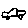
Label: car